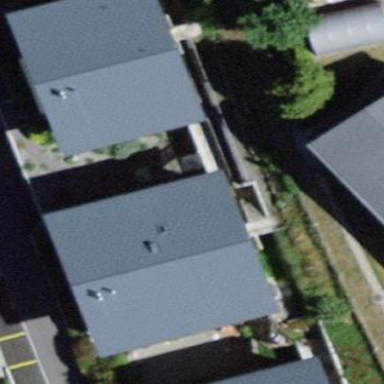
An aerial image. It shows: Residential building.